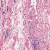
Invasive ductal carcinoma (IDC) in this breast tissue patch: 0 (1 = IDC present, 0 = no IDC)